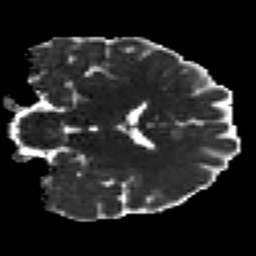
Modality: MD
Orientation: coronal
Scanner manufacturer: siemens
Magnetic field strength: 3 T
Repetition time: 7.8 s
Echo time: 0.09 s